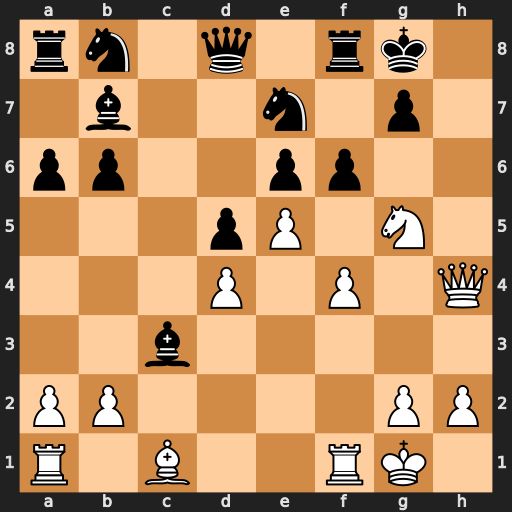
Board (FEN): rn1q1rk1/1b2n1p1/pp2pp2/3pP1N1/3P1P1Q/2b5/PP4PP/R1B2RK1
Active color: w
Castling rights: -
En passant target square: -
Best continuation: Qh7#